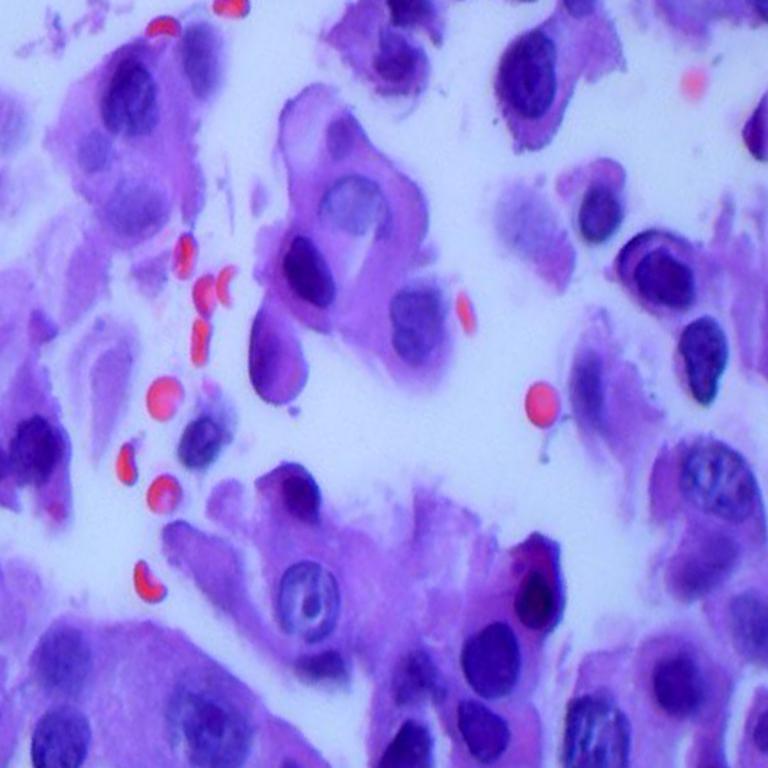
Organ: lung
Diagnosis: adenocarcinomas